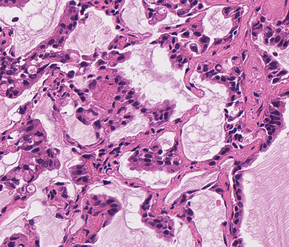
Tumor epithelial tissue: yes
Tumor-associated stroma tissue: yes
Normal tissue: no